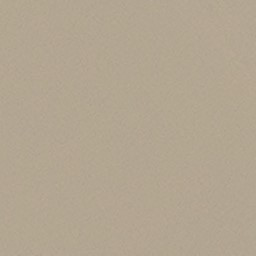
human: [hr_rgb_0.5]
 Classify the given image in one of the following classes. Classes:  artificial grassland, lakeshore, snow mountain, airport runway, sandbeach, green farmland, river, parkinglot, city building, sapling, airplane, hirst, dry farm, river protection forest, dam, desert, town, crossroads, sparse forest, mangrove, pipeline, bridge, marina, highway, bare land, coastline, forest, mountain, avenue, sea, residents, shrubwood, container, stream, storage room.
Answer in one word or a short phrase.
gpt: desert